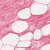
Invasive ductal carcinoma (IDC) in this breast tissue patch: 0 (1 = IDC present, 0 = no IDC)